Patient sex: F
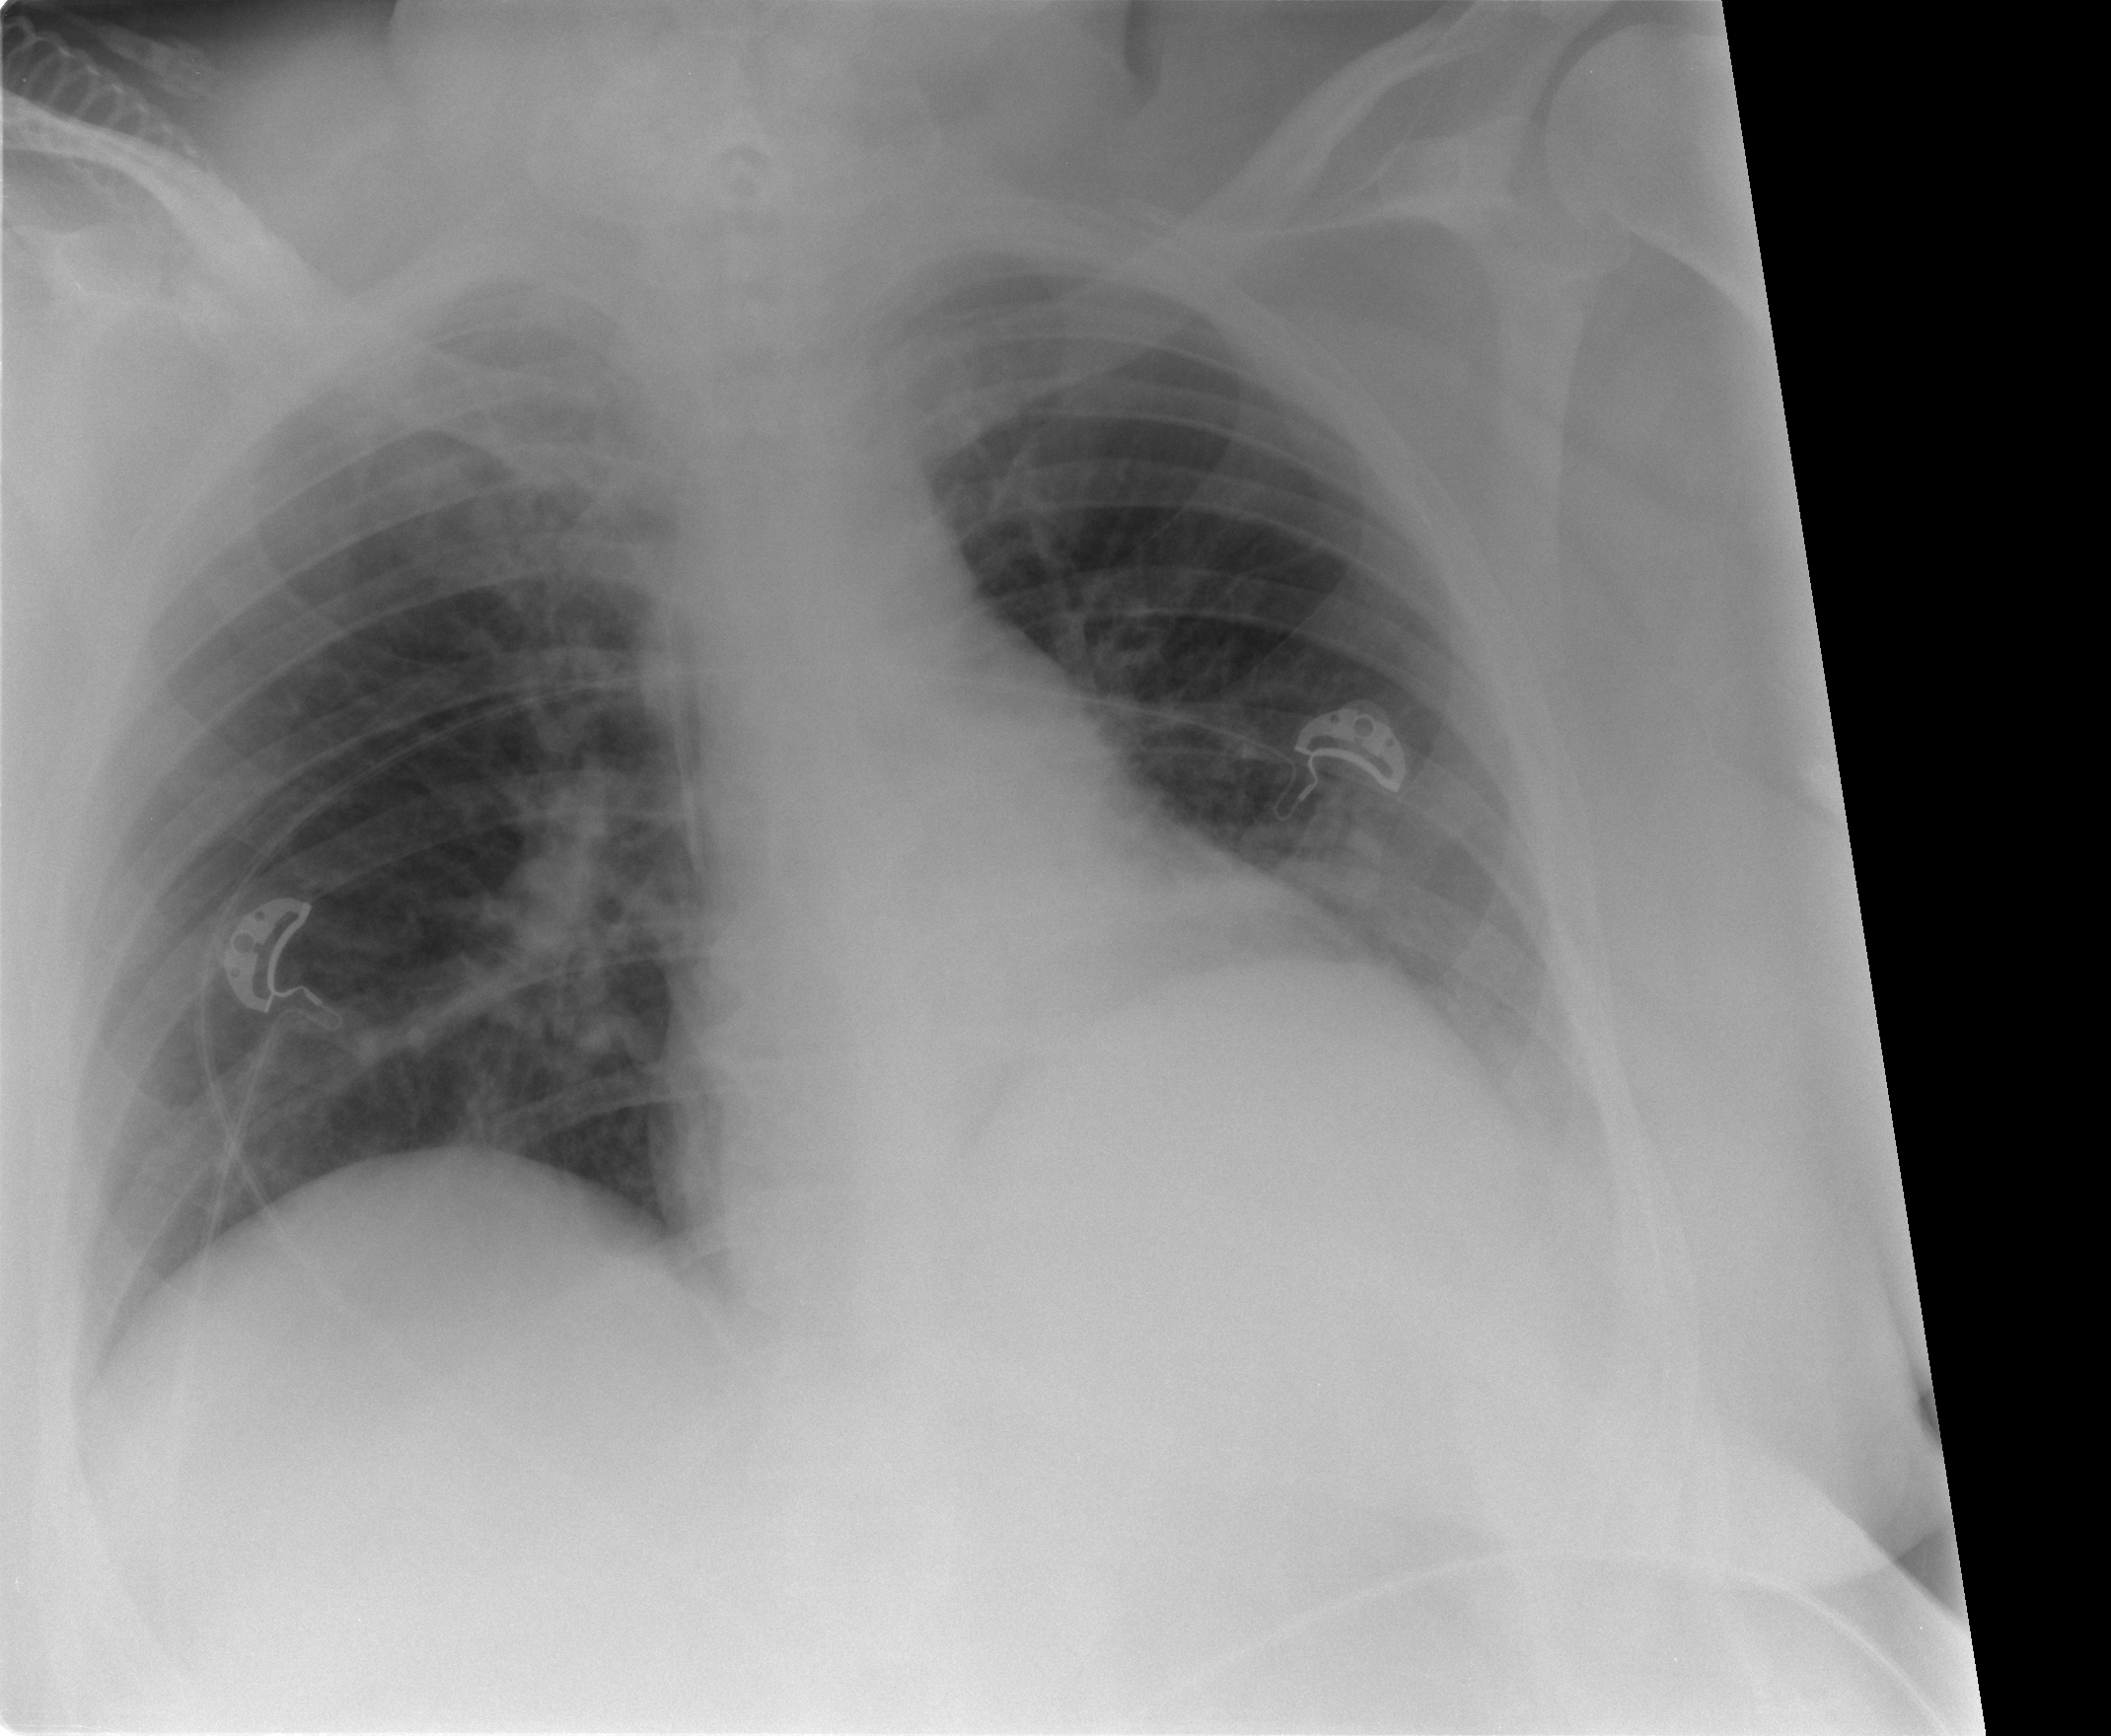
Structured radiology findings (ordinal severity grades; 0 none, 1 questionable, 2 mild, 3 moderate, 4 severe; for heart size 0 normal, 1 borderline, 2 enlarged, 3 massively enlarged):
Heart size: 1
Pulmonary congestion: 0
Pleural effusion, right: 0
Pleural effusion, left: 2
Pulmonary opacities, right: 1
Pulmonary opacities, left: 0
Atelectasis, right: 0
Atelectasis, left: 1